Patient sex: F
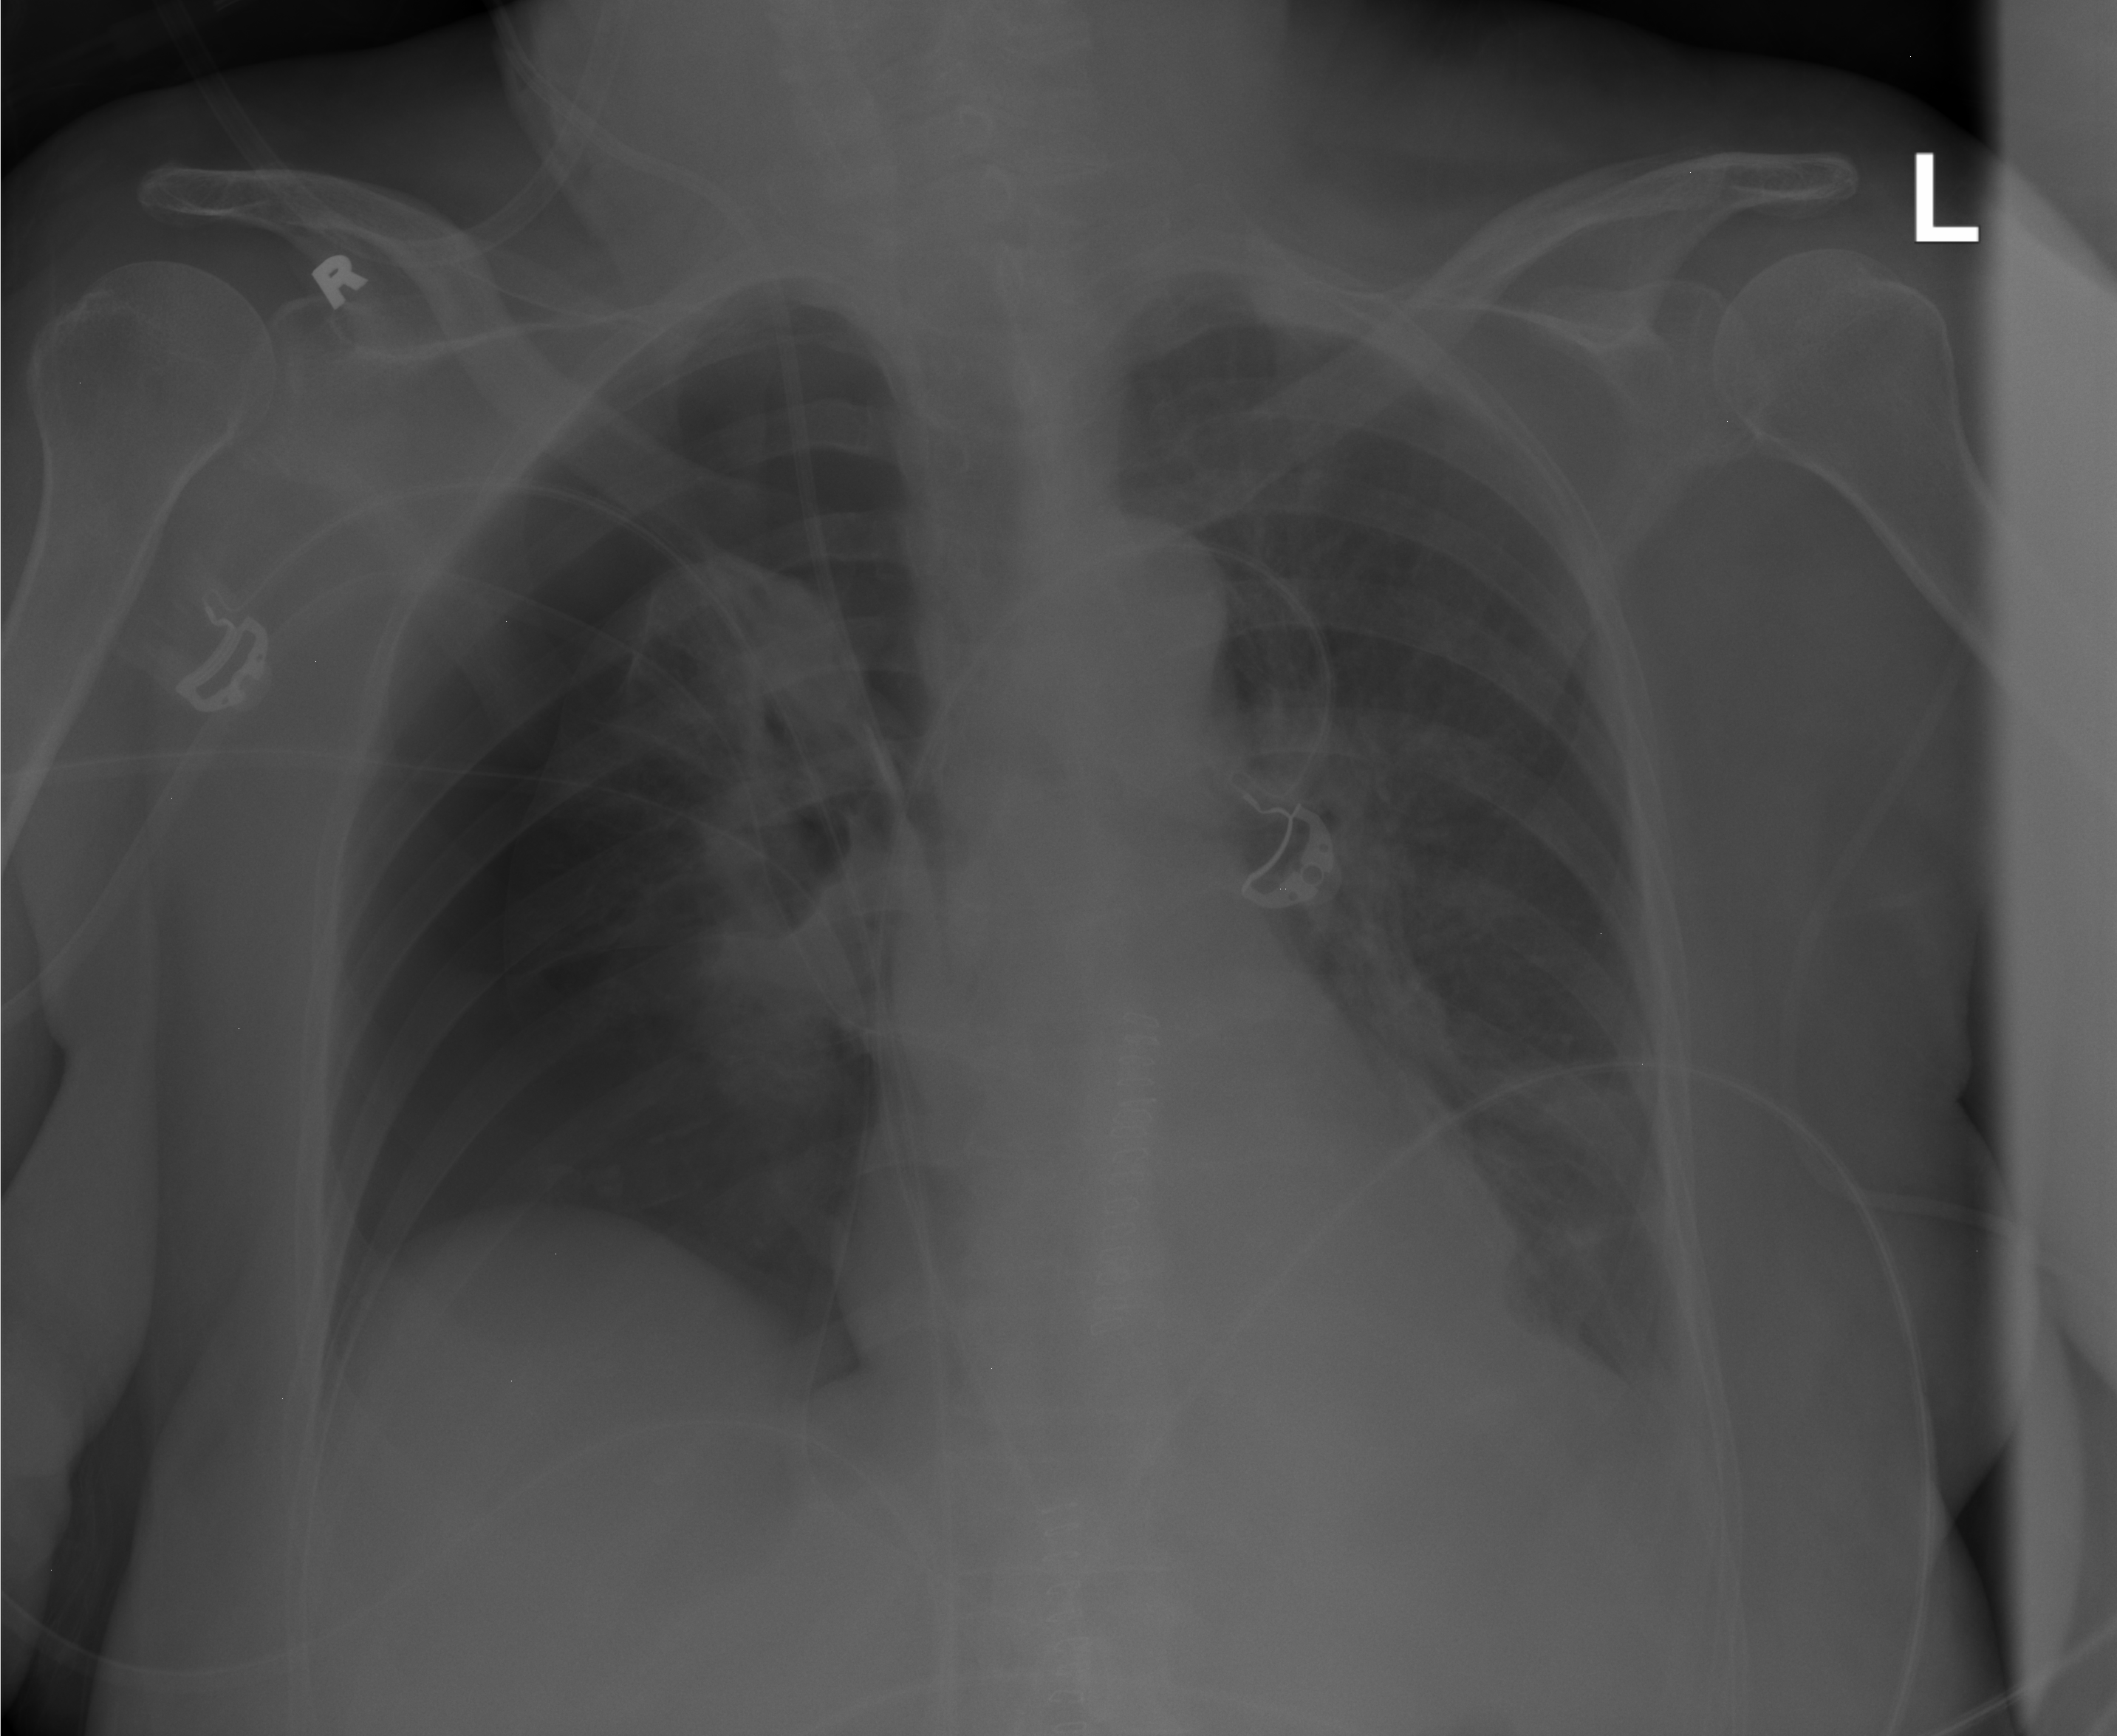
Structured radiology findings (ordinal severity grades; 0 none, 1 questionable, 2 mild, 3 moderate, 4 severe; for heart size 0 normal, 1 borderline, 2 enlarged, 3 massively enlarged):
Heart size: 0
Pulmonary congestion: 0
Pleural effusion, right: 0
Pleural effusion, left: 2
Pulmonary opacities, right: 0
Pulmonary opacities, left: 2
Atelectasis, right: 3
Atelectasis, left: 2